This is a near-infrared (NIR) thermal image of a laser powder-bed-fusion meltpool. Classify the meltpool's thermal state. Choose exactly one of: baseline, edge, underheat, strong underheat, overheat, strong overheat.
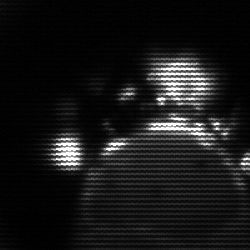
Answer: baseline